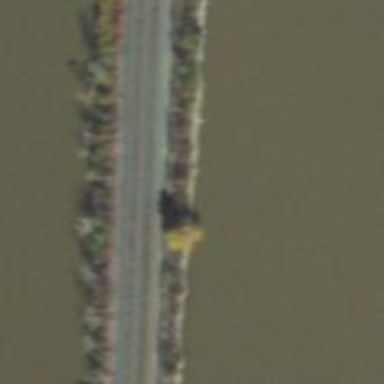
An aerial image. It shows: Railway tracks on embankment.